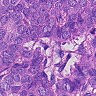
Metastatic tissue present: yes